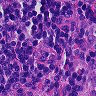
Metastatic tissue present: no